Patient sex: F
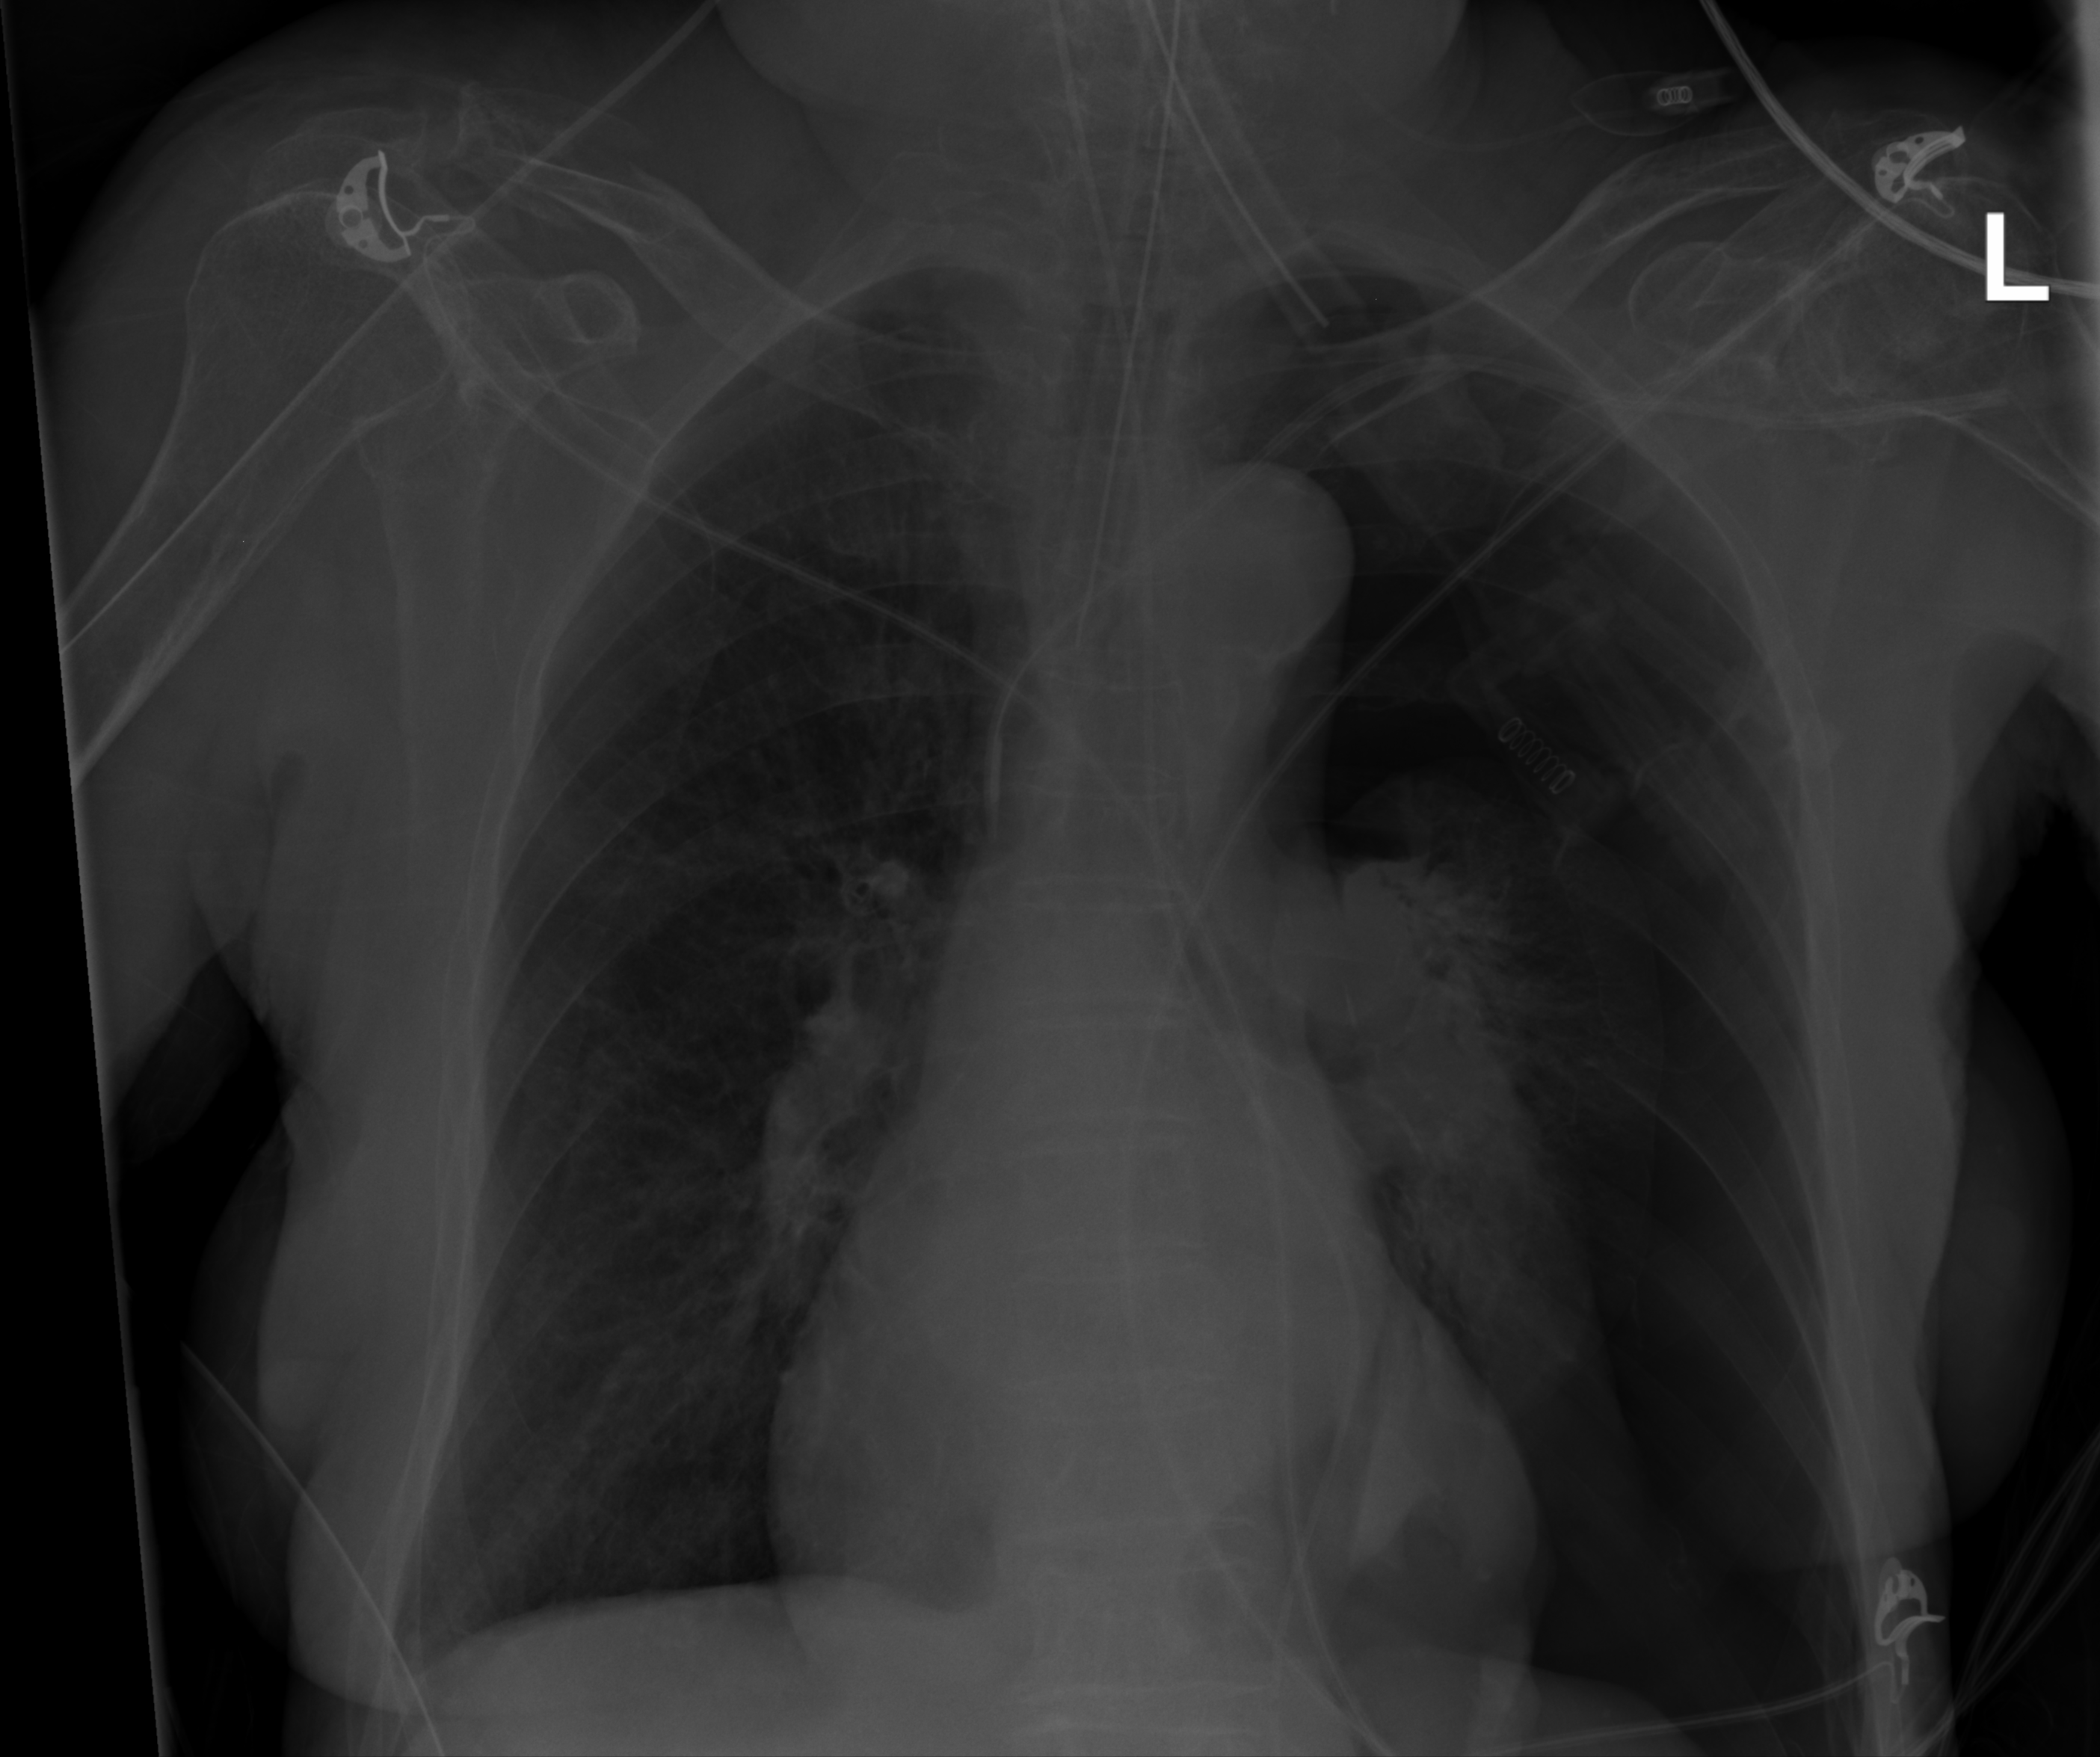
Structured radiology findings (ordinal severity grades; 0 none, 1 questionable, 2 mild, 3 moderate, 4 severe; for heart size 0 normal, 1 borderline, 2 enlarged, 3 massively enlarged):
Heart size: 1
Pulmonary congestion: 0
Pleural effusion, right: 0
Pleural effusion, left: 0
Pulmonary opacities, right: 0
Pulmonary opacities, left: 0
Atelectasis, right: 0
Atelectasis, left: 4